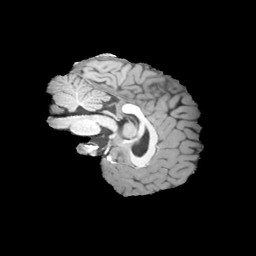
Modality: T1w
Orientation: sagittal
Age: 20
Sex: male
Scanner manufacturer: siemens
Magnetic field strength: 3 T
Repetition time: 2 s
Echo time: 0.0024 s